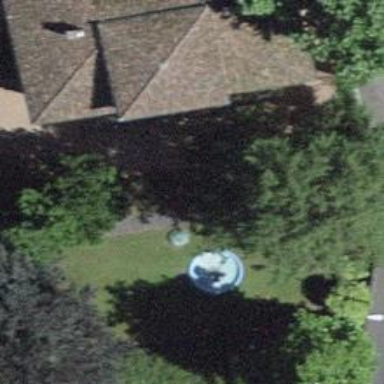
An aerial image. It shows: Beautiful fountain.